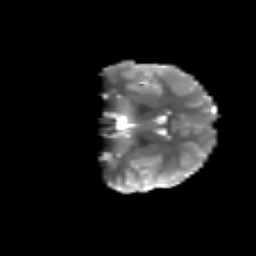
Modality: T2w
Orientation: coronal
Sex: female
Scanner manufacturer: siemens
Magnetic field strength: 3 T
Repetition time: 5 s
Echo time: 0.071 s